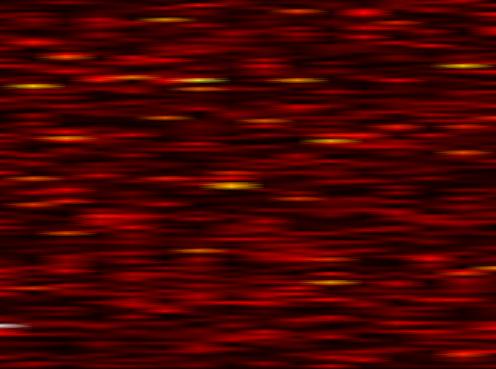
Label: FBMC